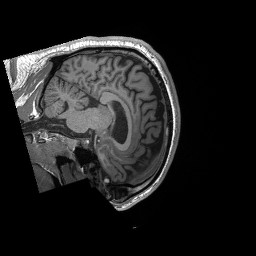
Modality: T1w
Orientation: sagittal
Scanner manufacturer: siemens
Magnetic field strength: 3 T
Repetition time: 2.4 s
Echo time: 0.00224 s